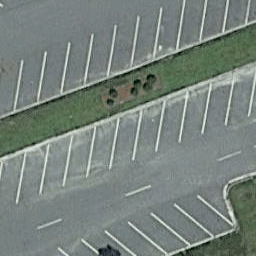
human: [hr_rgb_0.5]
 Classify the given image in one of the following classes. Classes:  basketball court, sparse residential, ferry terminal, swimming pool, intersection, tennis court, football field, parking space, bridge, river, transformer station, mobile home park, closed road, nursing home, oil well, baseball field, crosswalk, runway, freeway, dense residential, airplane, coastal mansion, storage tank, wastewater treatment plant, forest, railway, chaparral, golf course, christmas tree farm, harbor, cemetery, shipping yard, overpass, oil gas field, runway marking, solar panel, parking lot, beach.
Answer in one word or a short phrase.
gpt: parking space